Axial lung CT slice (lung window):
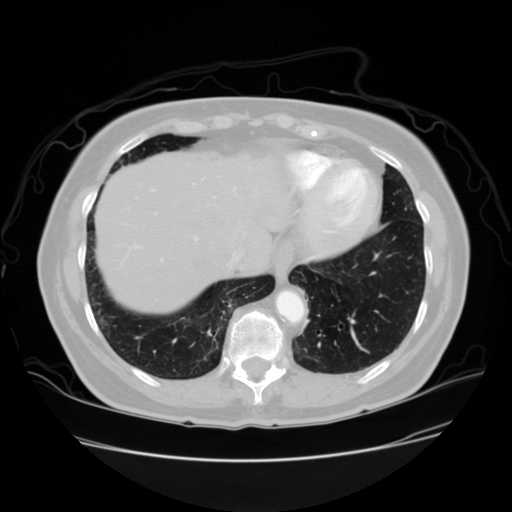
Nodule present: no